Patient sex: M
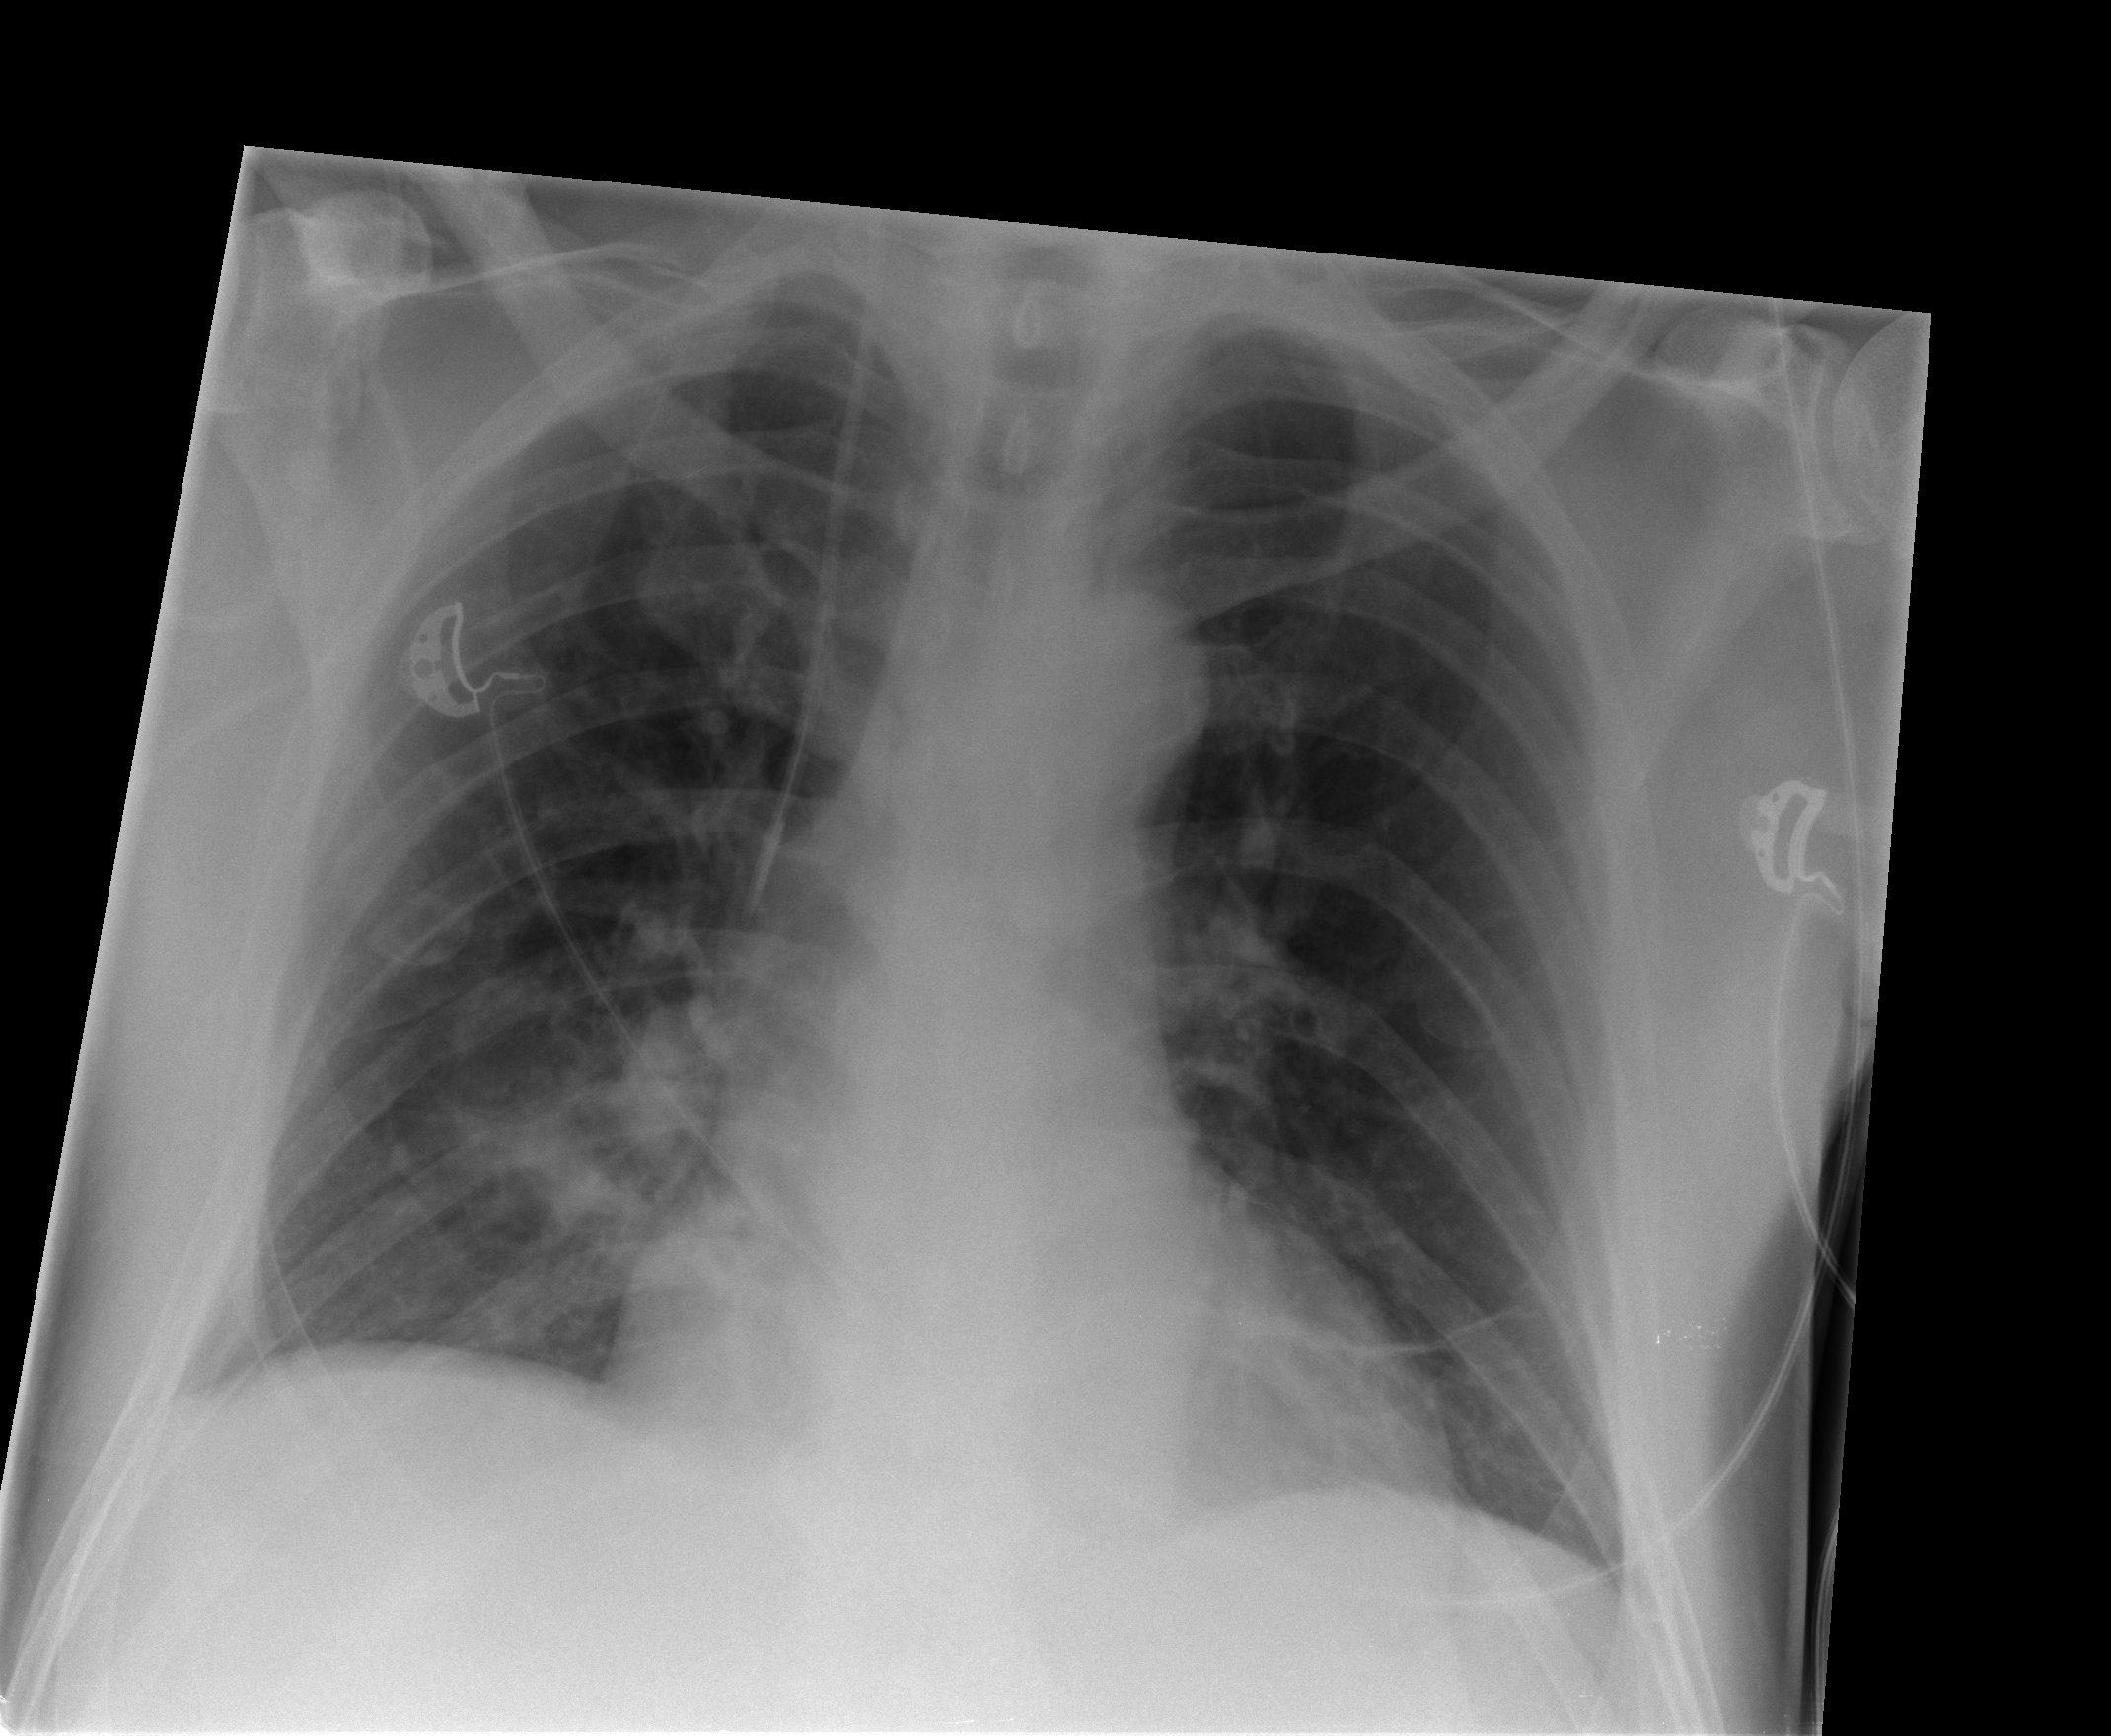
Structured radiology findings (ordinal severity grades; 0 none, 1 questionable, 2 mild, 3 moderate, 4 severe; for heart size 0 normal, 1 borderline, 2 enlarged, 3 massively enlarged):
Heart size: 0
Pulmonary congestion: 0
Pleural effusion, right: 0
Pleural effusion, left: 0
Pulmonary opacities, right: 2
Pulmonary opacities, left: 0
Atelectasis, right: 1
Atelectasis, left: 0